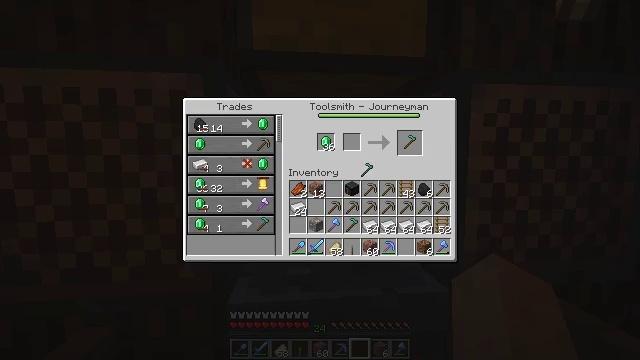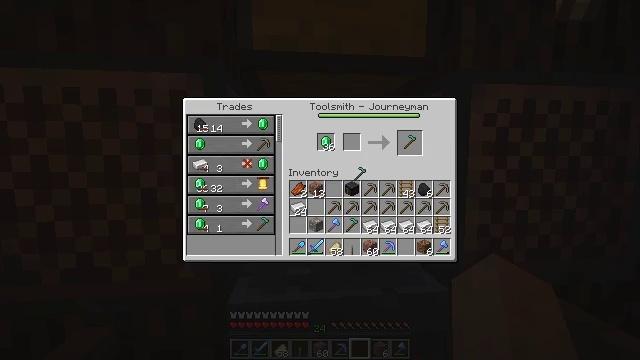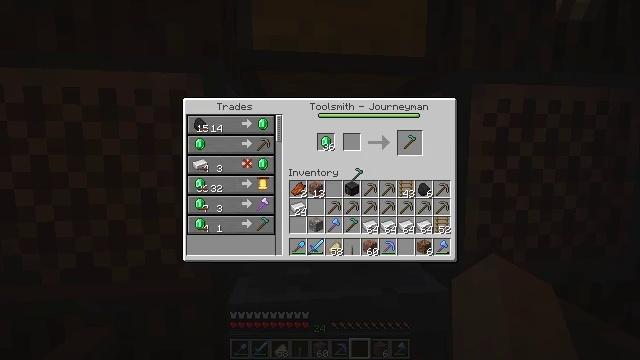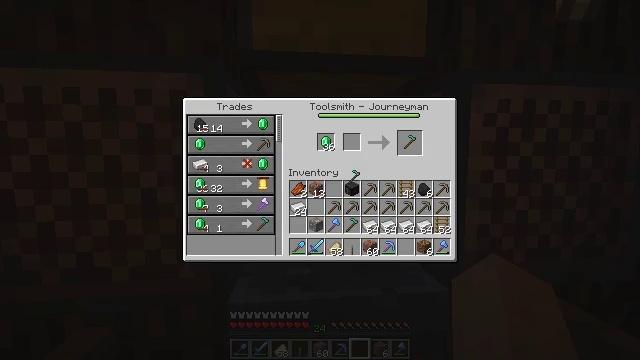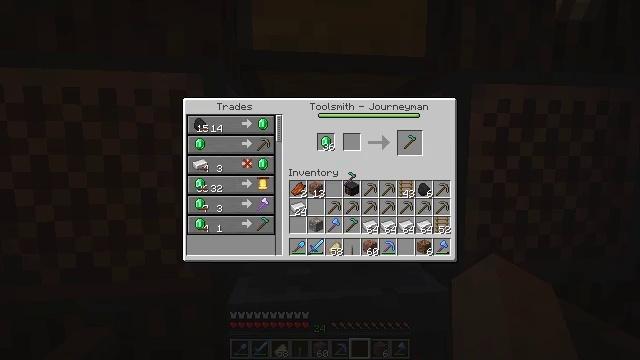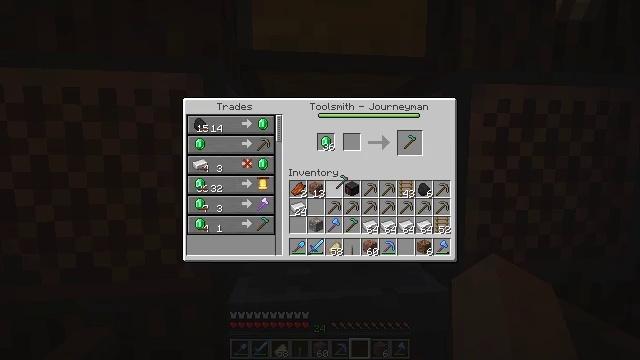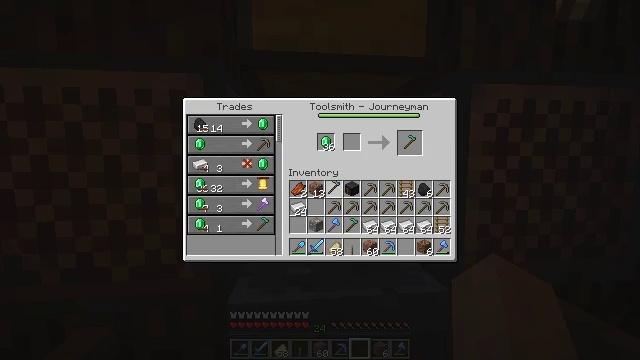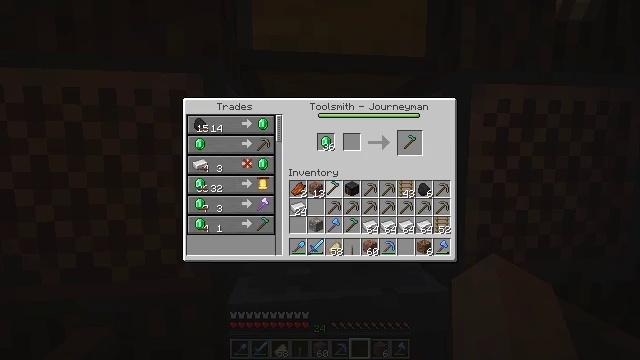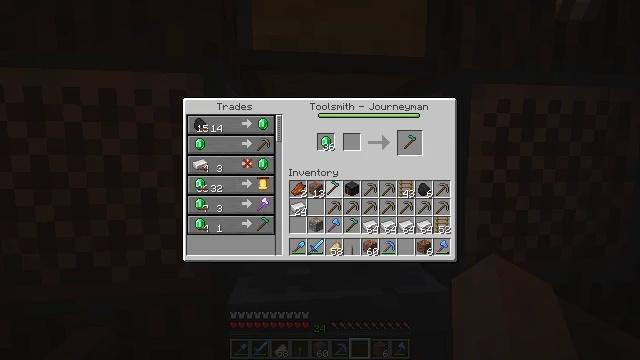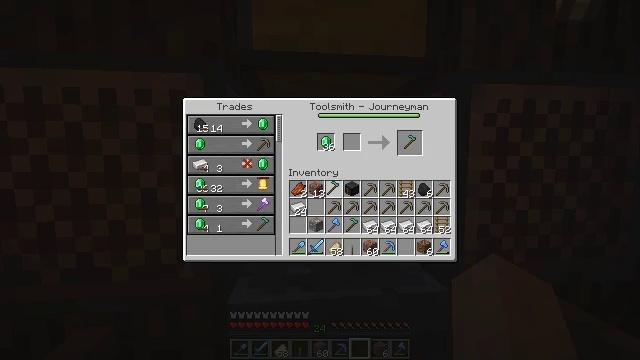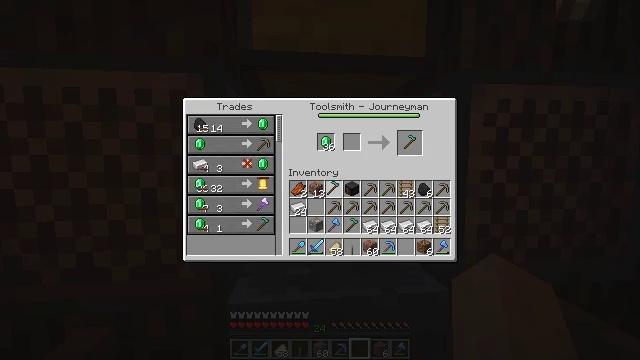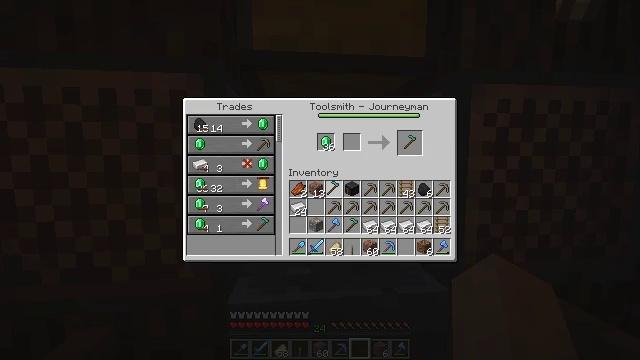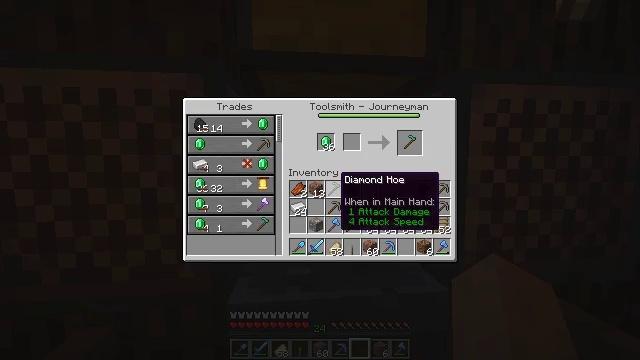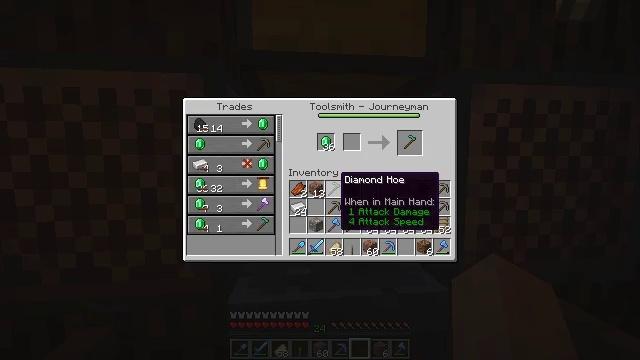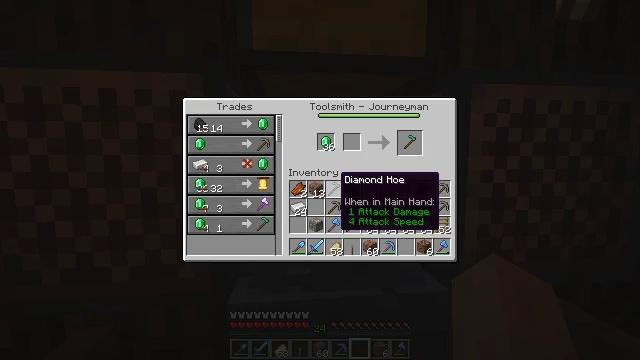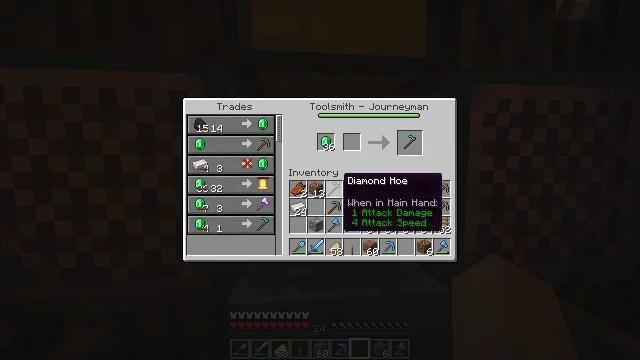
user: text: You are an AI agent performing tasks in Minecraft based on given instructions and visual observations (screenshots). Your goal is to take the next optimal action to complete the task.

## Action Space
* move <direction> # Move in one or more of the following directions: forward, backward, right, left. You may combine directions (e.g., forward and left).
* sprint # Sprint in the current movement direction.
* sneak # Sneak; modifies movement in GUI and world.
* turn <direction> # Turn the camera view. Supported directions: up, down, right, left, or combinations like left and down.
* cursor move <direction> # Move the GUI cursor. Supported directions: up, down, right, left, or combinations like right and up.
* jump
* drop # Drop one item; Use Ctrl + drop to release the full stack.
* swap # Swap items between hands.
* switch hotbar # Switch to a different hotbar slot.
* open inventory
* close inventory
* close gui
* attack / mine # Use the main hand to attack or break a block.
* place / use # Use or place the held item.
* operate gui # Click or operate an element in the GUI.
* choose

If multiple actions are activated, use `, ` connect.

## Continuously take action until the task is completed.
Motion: motion action
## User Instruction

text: Make a diamond shovel using diamonds and a stick.
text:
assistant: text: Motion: cursor move left, open gui
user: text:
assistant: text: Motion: no_op
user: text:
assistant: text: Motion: no_op
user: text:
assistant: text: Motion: no_op
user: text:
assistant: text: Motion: cursor move left
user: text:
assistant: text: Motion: cursor move left
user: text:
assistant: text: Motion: no_op
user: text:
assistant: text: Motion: no_op
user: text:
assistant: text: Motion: operate gui
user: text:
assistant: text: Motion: operate gui
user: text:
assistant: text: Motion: operate gui
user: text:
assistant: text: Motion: no_op
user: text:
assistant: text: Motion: no_op
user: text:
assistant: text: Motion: no_op
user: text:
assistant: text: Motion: no_op
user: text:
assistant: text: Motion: no_op
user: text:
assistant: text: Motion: no_op
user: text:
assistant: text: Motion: no_op
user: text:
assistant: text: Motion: no_op
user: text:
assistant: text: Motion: no_op
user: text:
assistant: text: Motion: no_op
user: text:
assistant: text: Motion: no_op
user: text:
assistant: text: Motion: no_op
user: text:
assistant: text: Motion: close gui
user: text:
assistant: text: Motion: no_op
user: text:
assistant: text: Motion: no_op
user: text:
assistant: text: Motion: no_op
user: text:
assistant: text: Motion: turn left
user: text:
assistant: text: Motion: turn left and down
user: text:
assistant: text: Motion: turn left and down